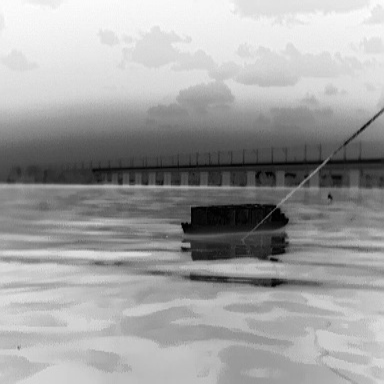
There are two objects shown in the infrared image, including a fishing_boat, and a warship.